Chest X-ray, PA view. Patient: 62 years old, sex M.
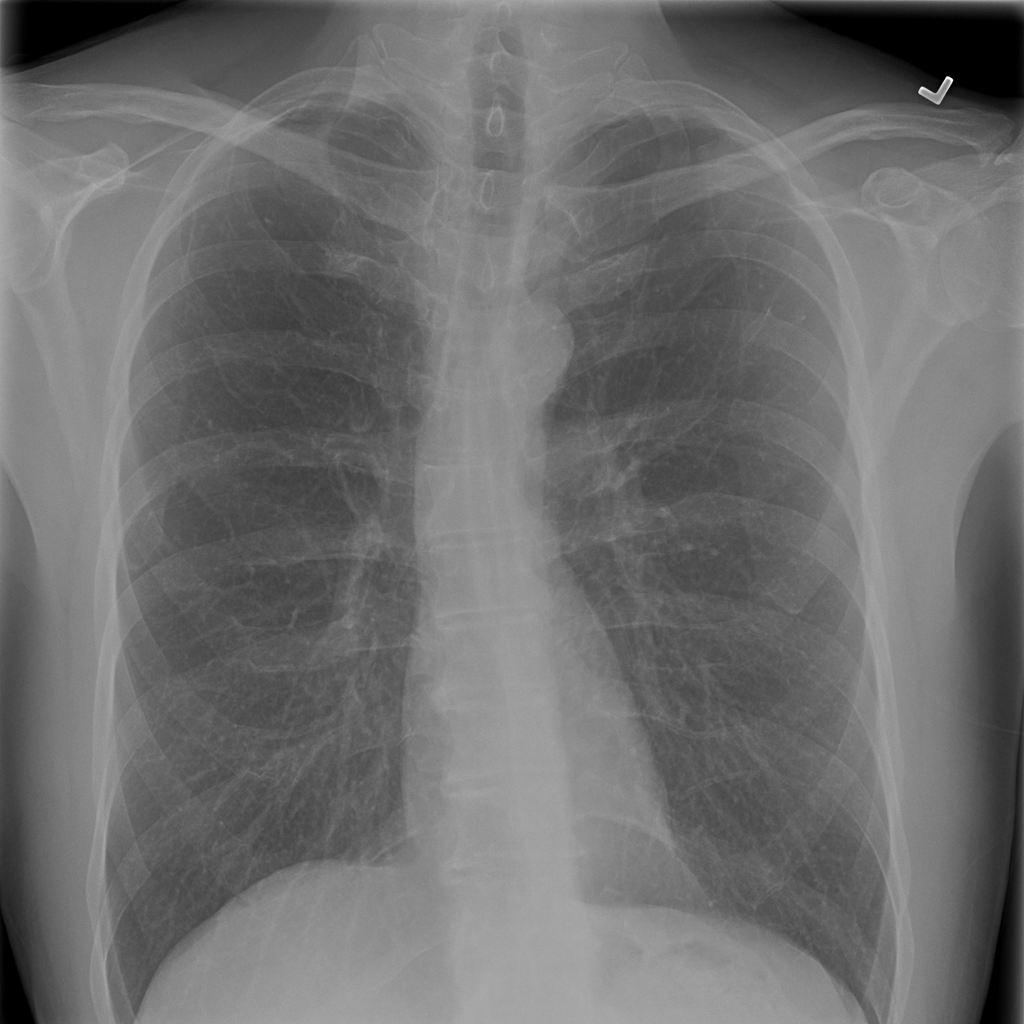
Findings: No Finding